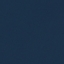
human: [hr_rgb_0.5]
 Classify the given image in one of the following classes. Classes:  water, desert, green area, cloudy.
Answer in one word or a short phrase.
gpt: water